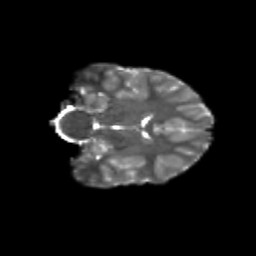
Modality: T2w
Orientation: coronal
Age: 10
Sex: male
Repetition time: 9.5 s
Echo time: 0.089 s